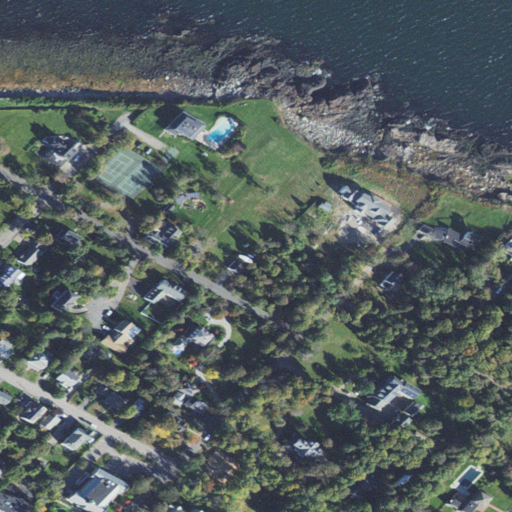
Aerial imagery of bar in Massachusetts named Black Mine containing medium intensity development, low intensity development, open water, deciduous forest, herbaceous wetlands, mixed forest, open development, grassland, barren land, and high intensity development